Question: I have data that I need to sum properly, but can't quite figure out how:
'''
create table #Test
(
Job <URL>
,<URL>
,WeekNumber int
,startday date
,endday date
,WeeklyHrs decimal(17, 5)
,WhatTheClientWants decimal(17, 5)
,PreviousHrs decimal(17, 5)
)
INSERT INTO #Test
VALUES
(1,1,1,'2022-05-09','2022-05-15',172,NULL,0),
(1,1,2,'2022-05-16','2022-05-22',9,NULL,0),
(1,2,1,'2022-05-09','2022-05-15',9,NULL,0),
(1,2,999,NULL,NULL,32.5,NULL,32.5),
(1,5,1,'2022-05-09','2022-05-15',162,NULL,0),
(1,5,2,'2022-05-16','2022-05-22',20,NULL,0),
(1,5,3,'2022-05-16','2022-05-22',0,NULL,0),
(1,6,2,'2022-05-16','2022-05-22',1,NULL,0),
(1,3,999,NULL,NULL,32.5,NULL,54)
'''
So client has two parameters, @startdate, @enddate, and between those parameters I form weeks. Like 09.05.2022 - 15.05.2022 - week 1, 16.05.2022, 22.05.2022 - week 2.
Depends on that, I had my grouping later, but now, new task appeared.
I need so that Week Two had its hours plus hours form week one, week three (there could be a lot of weeks) has Hours from week one and two and three and so on...
I tried Update with while but it didn't quiet work, then I tried Window Function, but I am doing something wrong:
'''
declare @MaxWeek int = (select top 1 max(WeekNumber) over (PARTITION BY job) from #Test where WeekNumber <> 999)
DECLARE @i int = 0
WHILE (@i <= @MaxWeek)
BEGIN
UPDATE #Test
set WhatTheClientWants = (select sum(FullHrs) from #Test group by Job, WeekNumber)
set @i= @i+1
END
'''
I imagine that there should be may be some kind of case that if week one, its just hours, but if not, some kind of sum
'''
WHILE (@i <= @MaxWeek)
BEGIN
UPDATE #Test
set WhatTheClientWants = FullHrs from #Test where WeekNumber = @i
set @i= @i+1
END
'''
but what case I can't figure out...
What it should looks like:

Would appreciate any help!
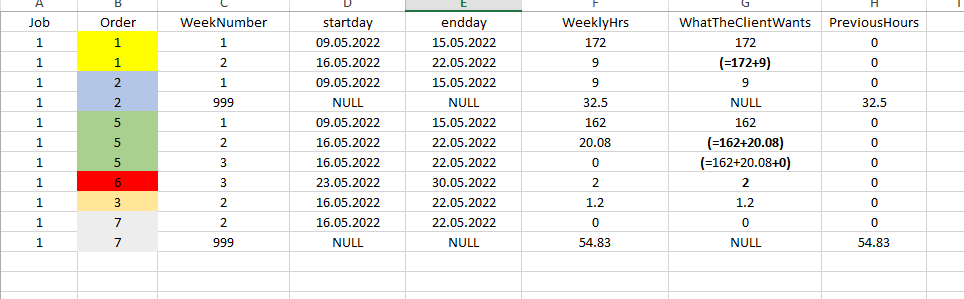
Answer: Consider using a window function to do this:
'''
SELECT testtable.*,
SUM(WeeklyHours) OVER (PARTITION BY [Order] ORDER BY startday ASC ROWS BETWEEN UNBOUNDED PRECEDING AND CURRENT ROW) AS WhatTheClientWants
FROM #test as testtable
'''
That's taking each group of records that share the same "partition" (or [Order] column value), sorting them by 'startday' and then summing them all together up to the current row. A cumulative sum inside of a partition.
While it's always tempting to think "WHILE LOOP!" as a solution, in a database that's almost never needed. In over a decade in this field, I've only had to resort to a while loop once for a very procedural solution that had no set based alternative.
---
Just noticed the nulls for NULL startday in the new column. Clobbering this with a UNION ALL should suffice:
'''
SELECT testtable.*,
SUM(WeeklyHrs) OVER (PARTITION BY [Order] ORDER BY startday ASC ROWS BETWEEN UNBOUNDED PRECEDING AND CURRENT ROW) AS WhatTheClientWants
FROM #test as testtable
WHERE StartDay IS NOT NULL
UNION ALL
SELECT testtable.*, NULL
FROM #test as testtable
WHERE StartDay IS NULL
'''